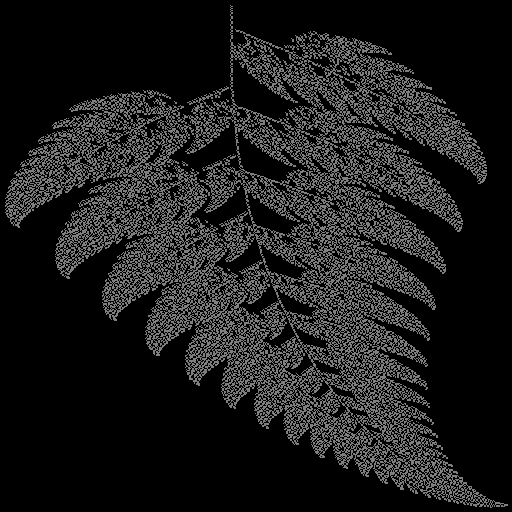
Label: spleenwort_fern